Field crop: maize
Growth stage: 1
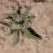
Species: atriplex